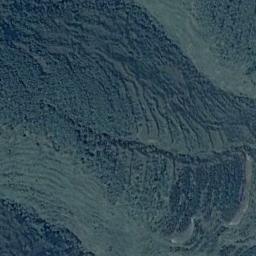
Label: terrace